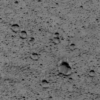
Label: not_dusty